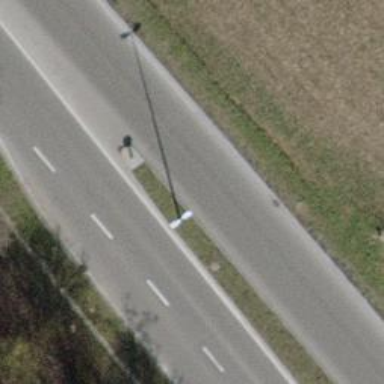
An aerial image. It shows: Secondary road with asphalt surface.